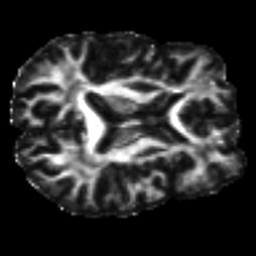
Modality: FA
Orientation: axial
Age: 40
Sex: male
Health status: ill
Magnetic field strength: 3 T
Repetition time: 9 s
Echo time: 0.093 s